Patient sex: M
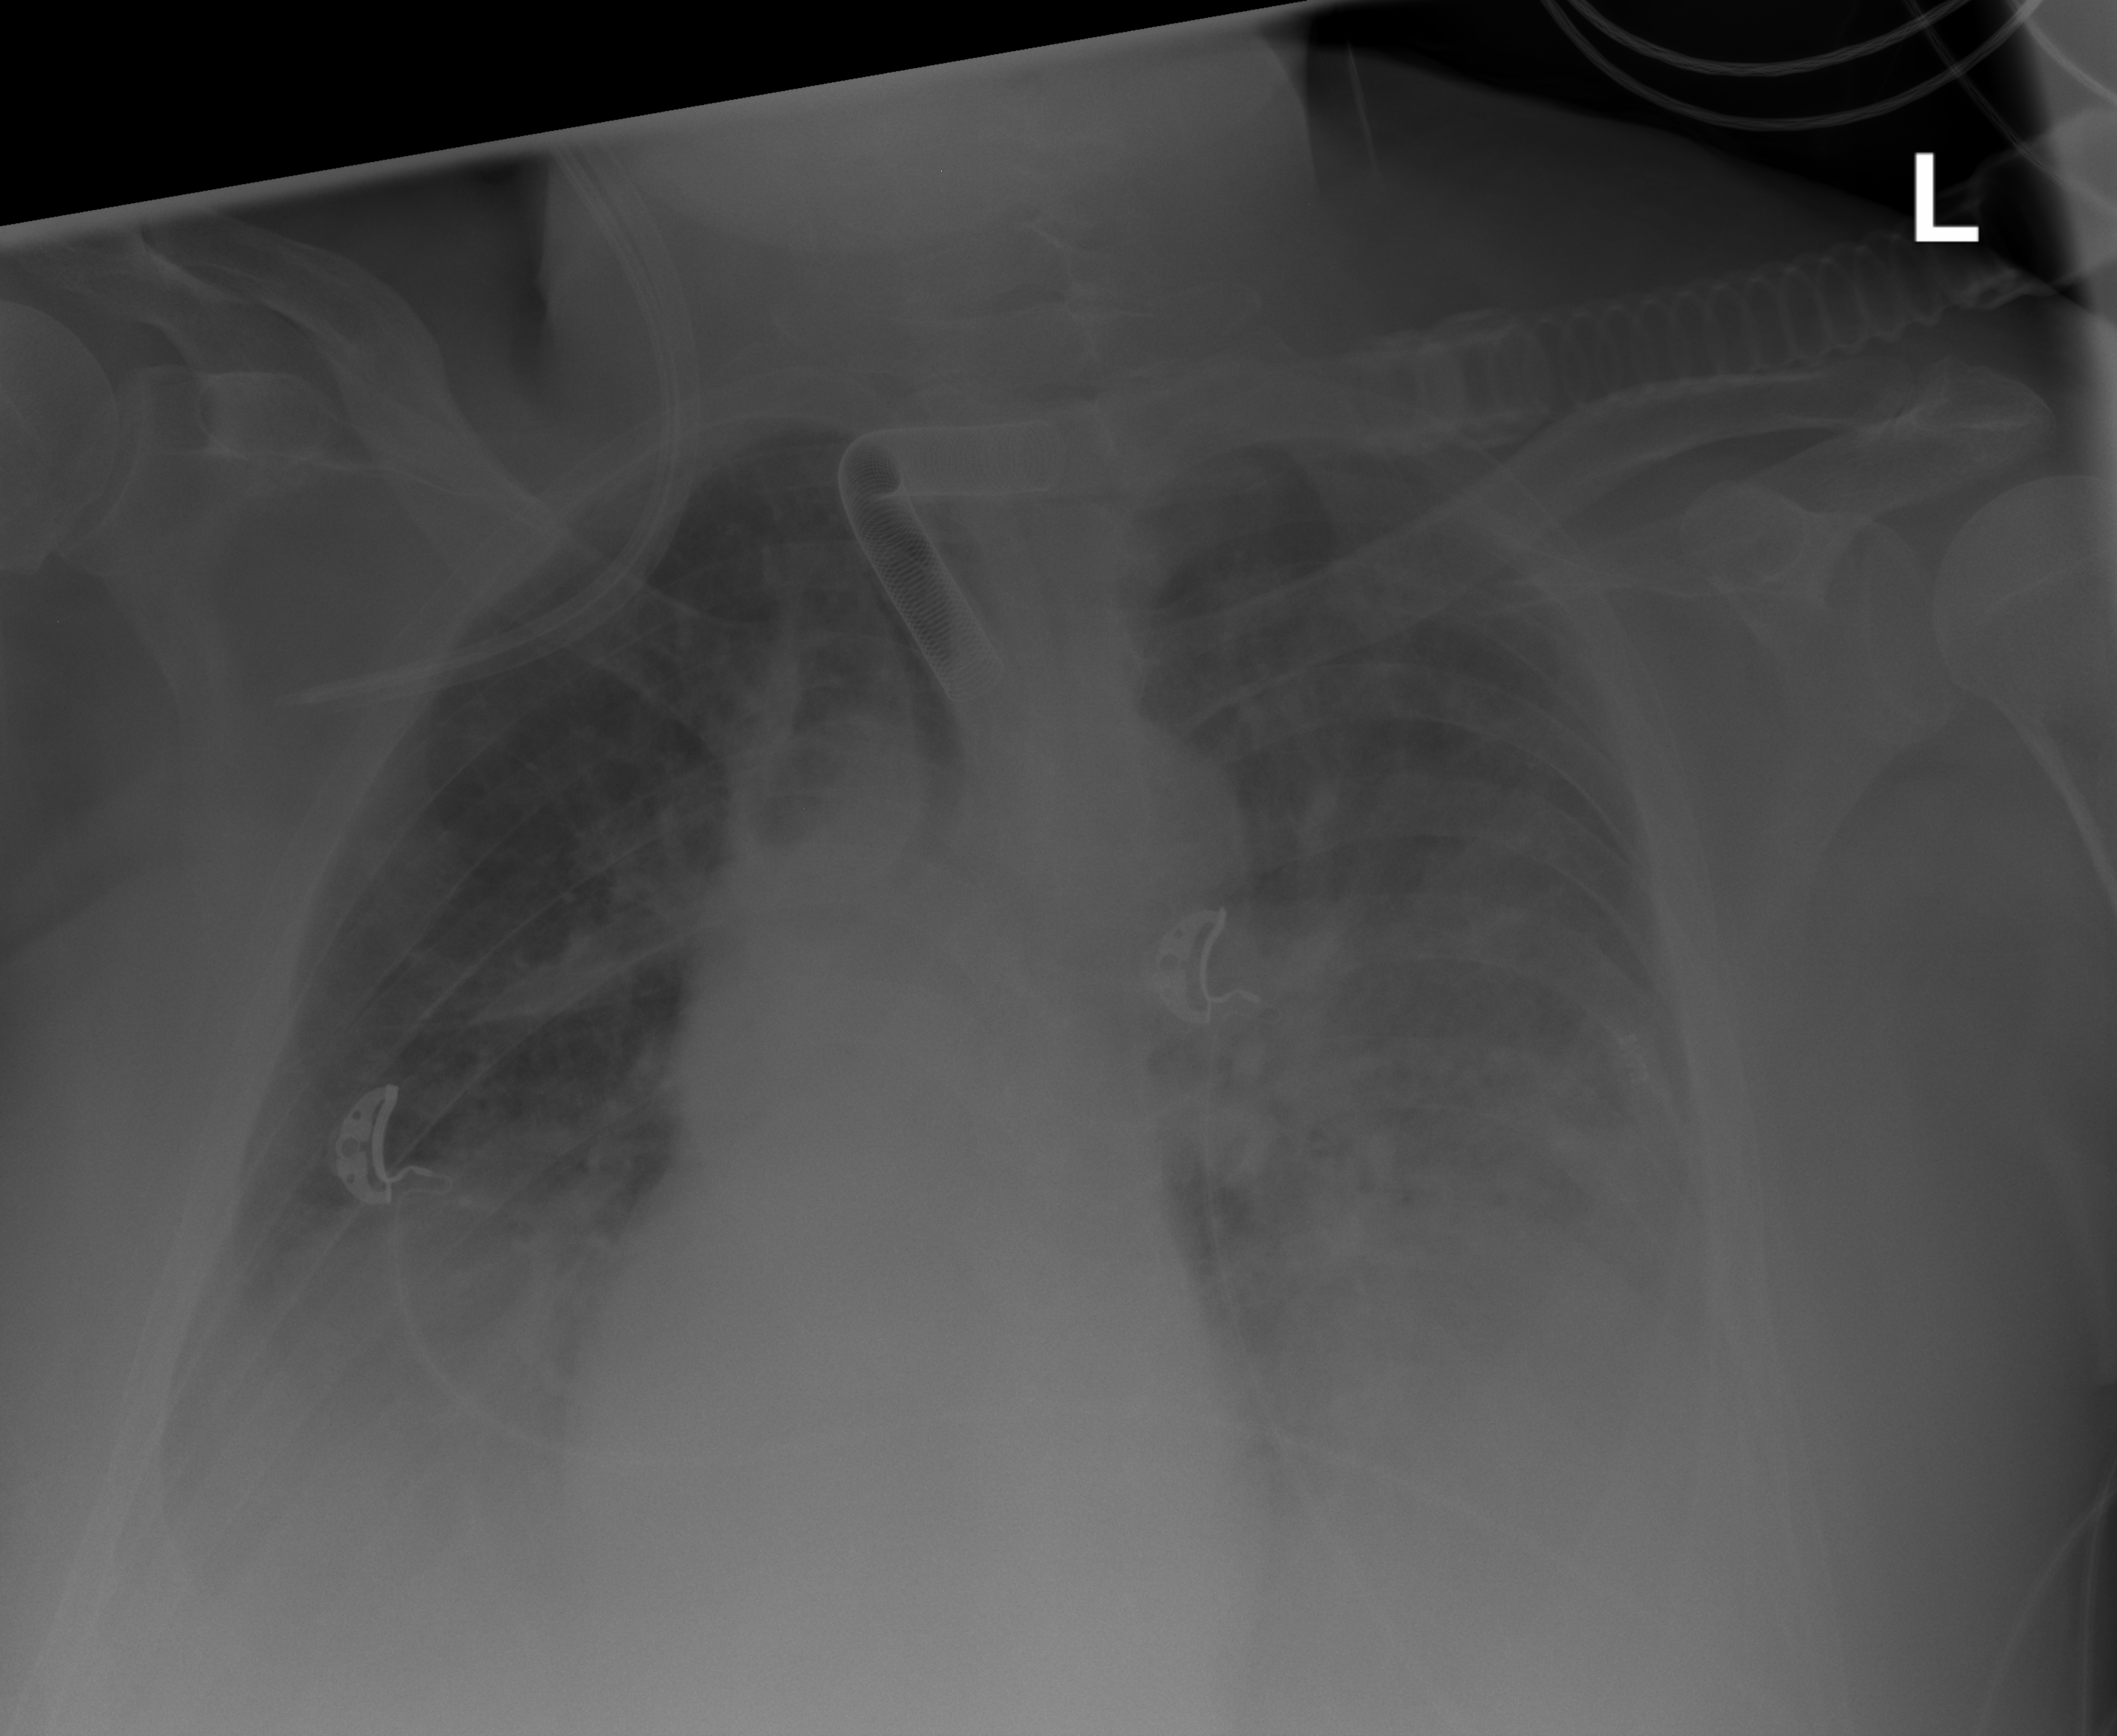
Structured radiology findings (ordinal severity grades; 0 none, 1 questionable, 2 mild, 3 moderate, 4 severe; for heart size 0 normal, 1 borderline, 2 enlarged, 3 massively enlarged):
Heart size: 0
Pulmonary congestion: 2
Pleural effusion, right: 2
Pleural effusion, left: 2
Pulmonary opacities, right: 0
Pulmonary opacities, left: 3
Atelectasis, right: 2
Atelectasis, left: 2